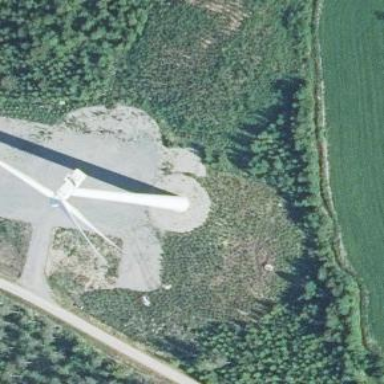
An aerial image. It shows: Wind power generator employing wind turbines.